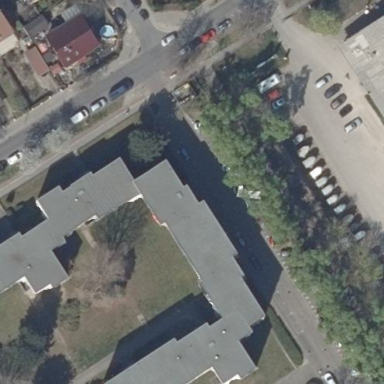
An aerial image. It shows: Parking area with surface.